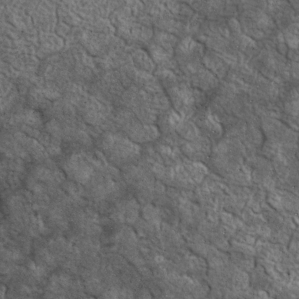
Label: non_frost